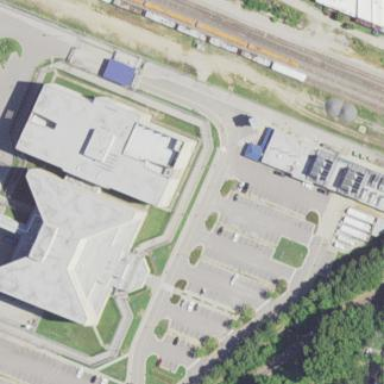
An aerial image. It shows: Prison building.